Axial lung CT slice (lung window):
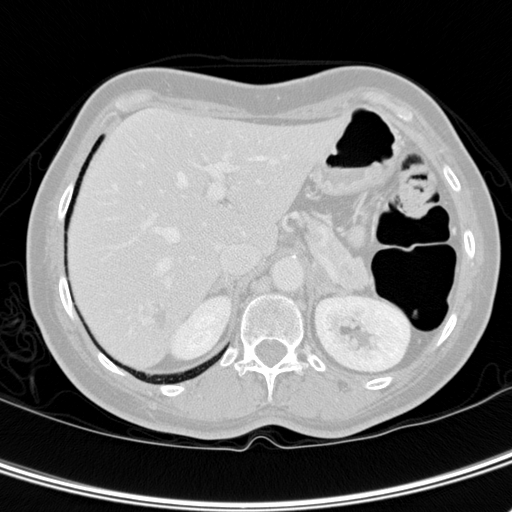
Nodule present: no